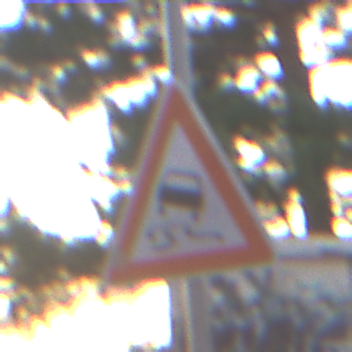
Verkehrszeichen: SchleuderOderRutschgefahr
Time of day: SunriseSunset
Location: Outdoor (Suburban)
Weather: PartlyCloudy
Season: NotSpecified
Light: Natural